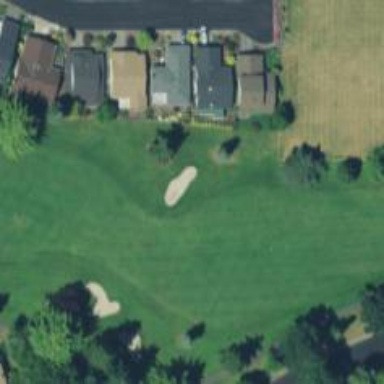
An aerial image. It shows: Well-maintained mown grass area used as golf fairway.